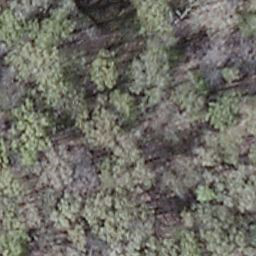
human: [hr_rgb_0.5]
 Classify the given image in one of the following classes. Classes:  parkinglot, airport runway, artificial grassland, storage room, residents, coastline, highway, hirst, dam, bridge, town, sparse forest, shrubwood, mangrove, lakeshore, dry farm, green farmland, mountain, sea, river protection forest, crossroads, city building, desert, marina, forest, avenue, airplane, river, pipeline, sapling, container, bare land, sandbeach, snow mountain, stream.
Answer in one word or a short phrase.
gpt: shrubwood